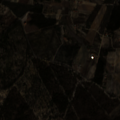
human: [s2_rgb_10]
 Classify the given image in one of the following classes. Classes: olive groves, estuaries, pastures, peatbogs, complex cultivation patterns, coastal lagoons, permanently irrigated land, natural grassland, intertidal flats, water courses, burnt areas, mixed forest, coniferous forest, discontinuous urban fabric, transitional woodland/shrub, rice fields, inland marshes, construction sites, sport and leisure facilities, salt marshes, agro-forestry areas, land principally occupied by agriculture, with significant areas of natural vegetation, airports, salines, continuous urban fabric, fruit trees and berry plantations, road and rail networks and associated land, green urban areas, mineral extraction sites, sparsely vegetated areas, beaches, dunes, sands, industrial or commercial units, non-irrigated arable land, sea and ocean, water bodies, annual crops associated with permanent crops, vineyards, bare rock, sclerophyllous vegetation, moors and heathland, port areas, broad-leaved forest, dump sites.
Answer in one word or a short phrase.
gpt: complex cultivation patterns, broad-leaved forest, mixed forest, transitional woodland/shrub